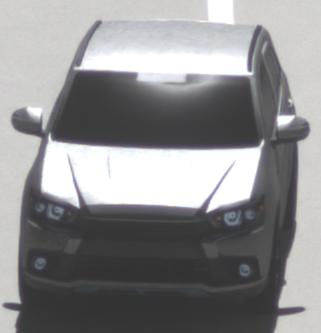
Make: Mitsubishi
Model: Outlander 2.0 Plug-In Hybrid
Detailed model: Outlander (III) Plug-In Hybrid
Model produced from: 2015/10
Model produced until: 2018/08
Doors: 5
Color: gray
Road condition: dry road
Daytime: midday
Contrast: high contrast